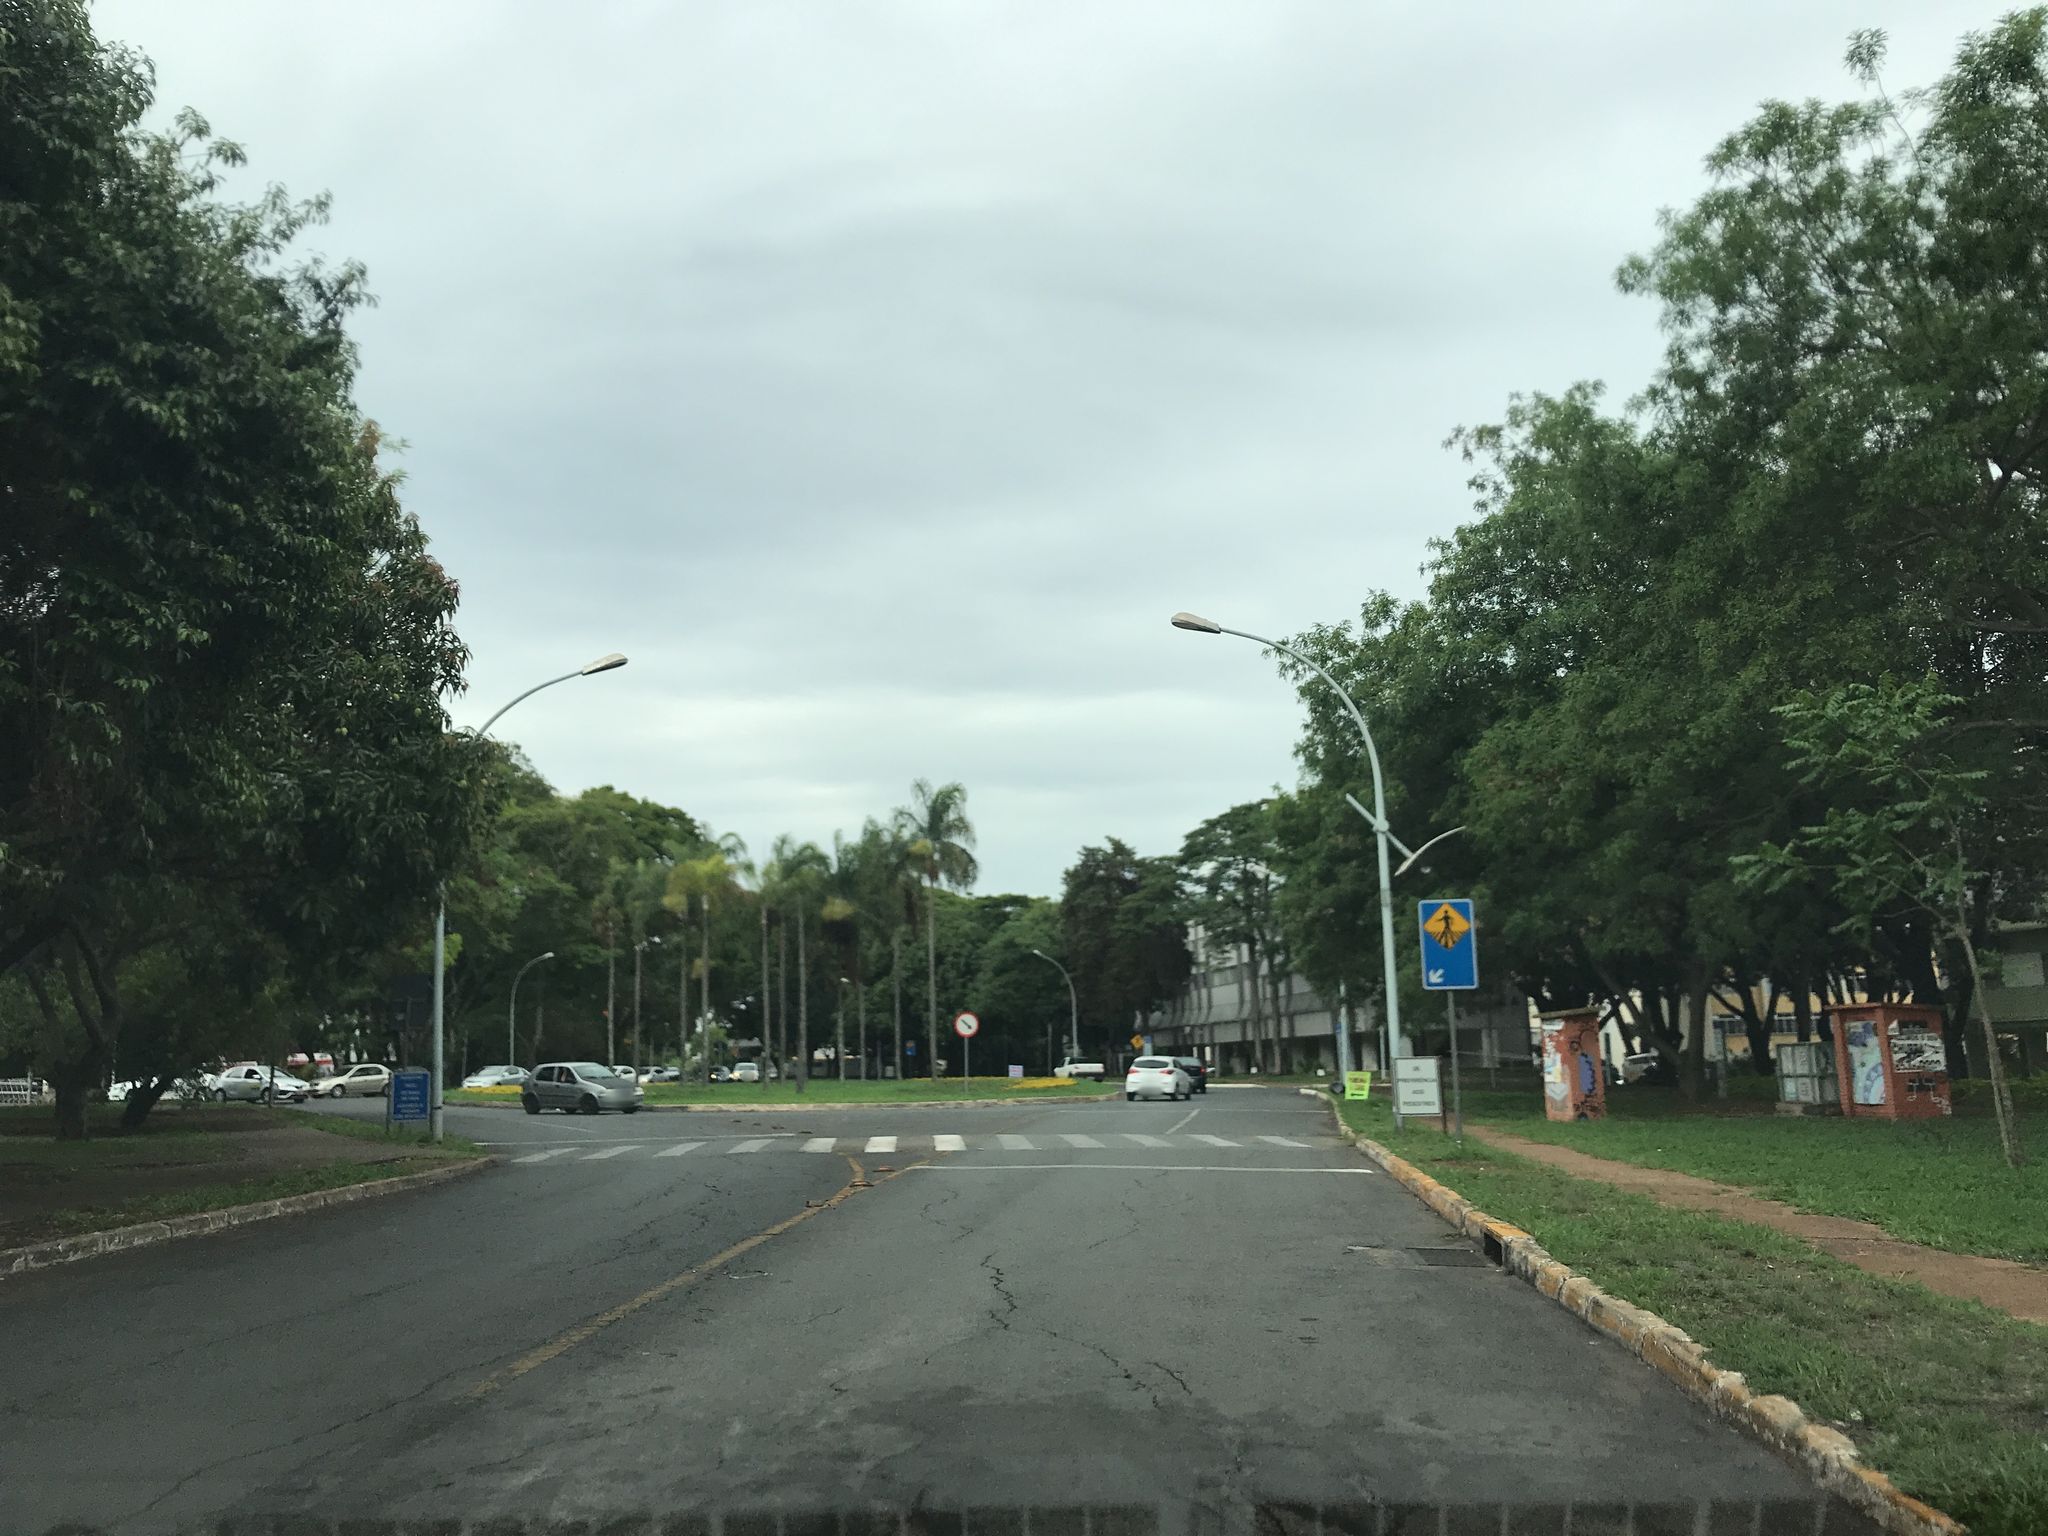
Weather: cloudy
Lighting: day
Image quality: good
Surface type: driving surface
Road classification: residential
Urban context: urban centre
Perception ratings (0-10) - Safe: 5.37, Lively: 6.87, Beautiful: 8.15, Boring: 3.98, Depressing: 5.62, Wealthy: 1.36